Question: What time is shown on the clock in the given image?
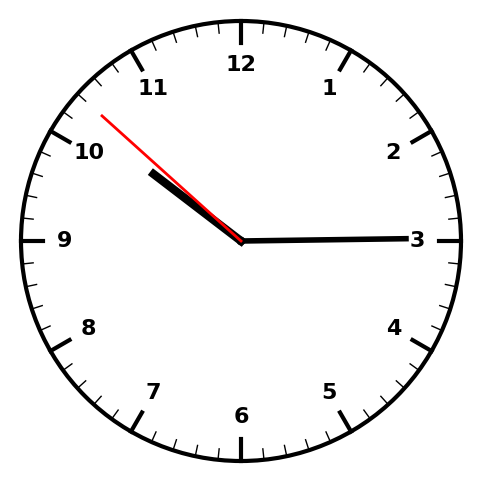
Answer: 10:14:52